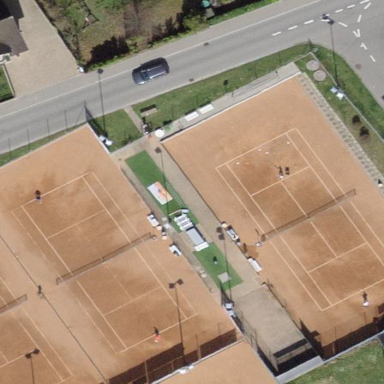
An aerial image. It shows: Clay tennis court pitch.